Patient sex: F
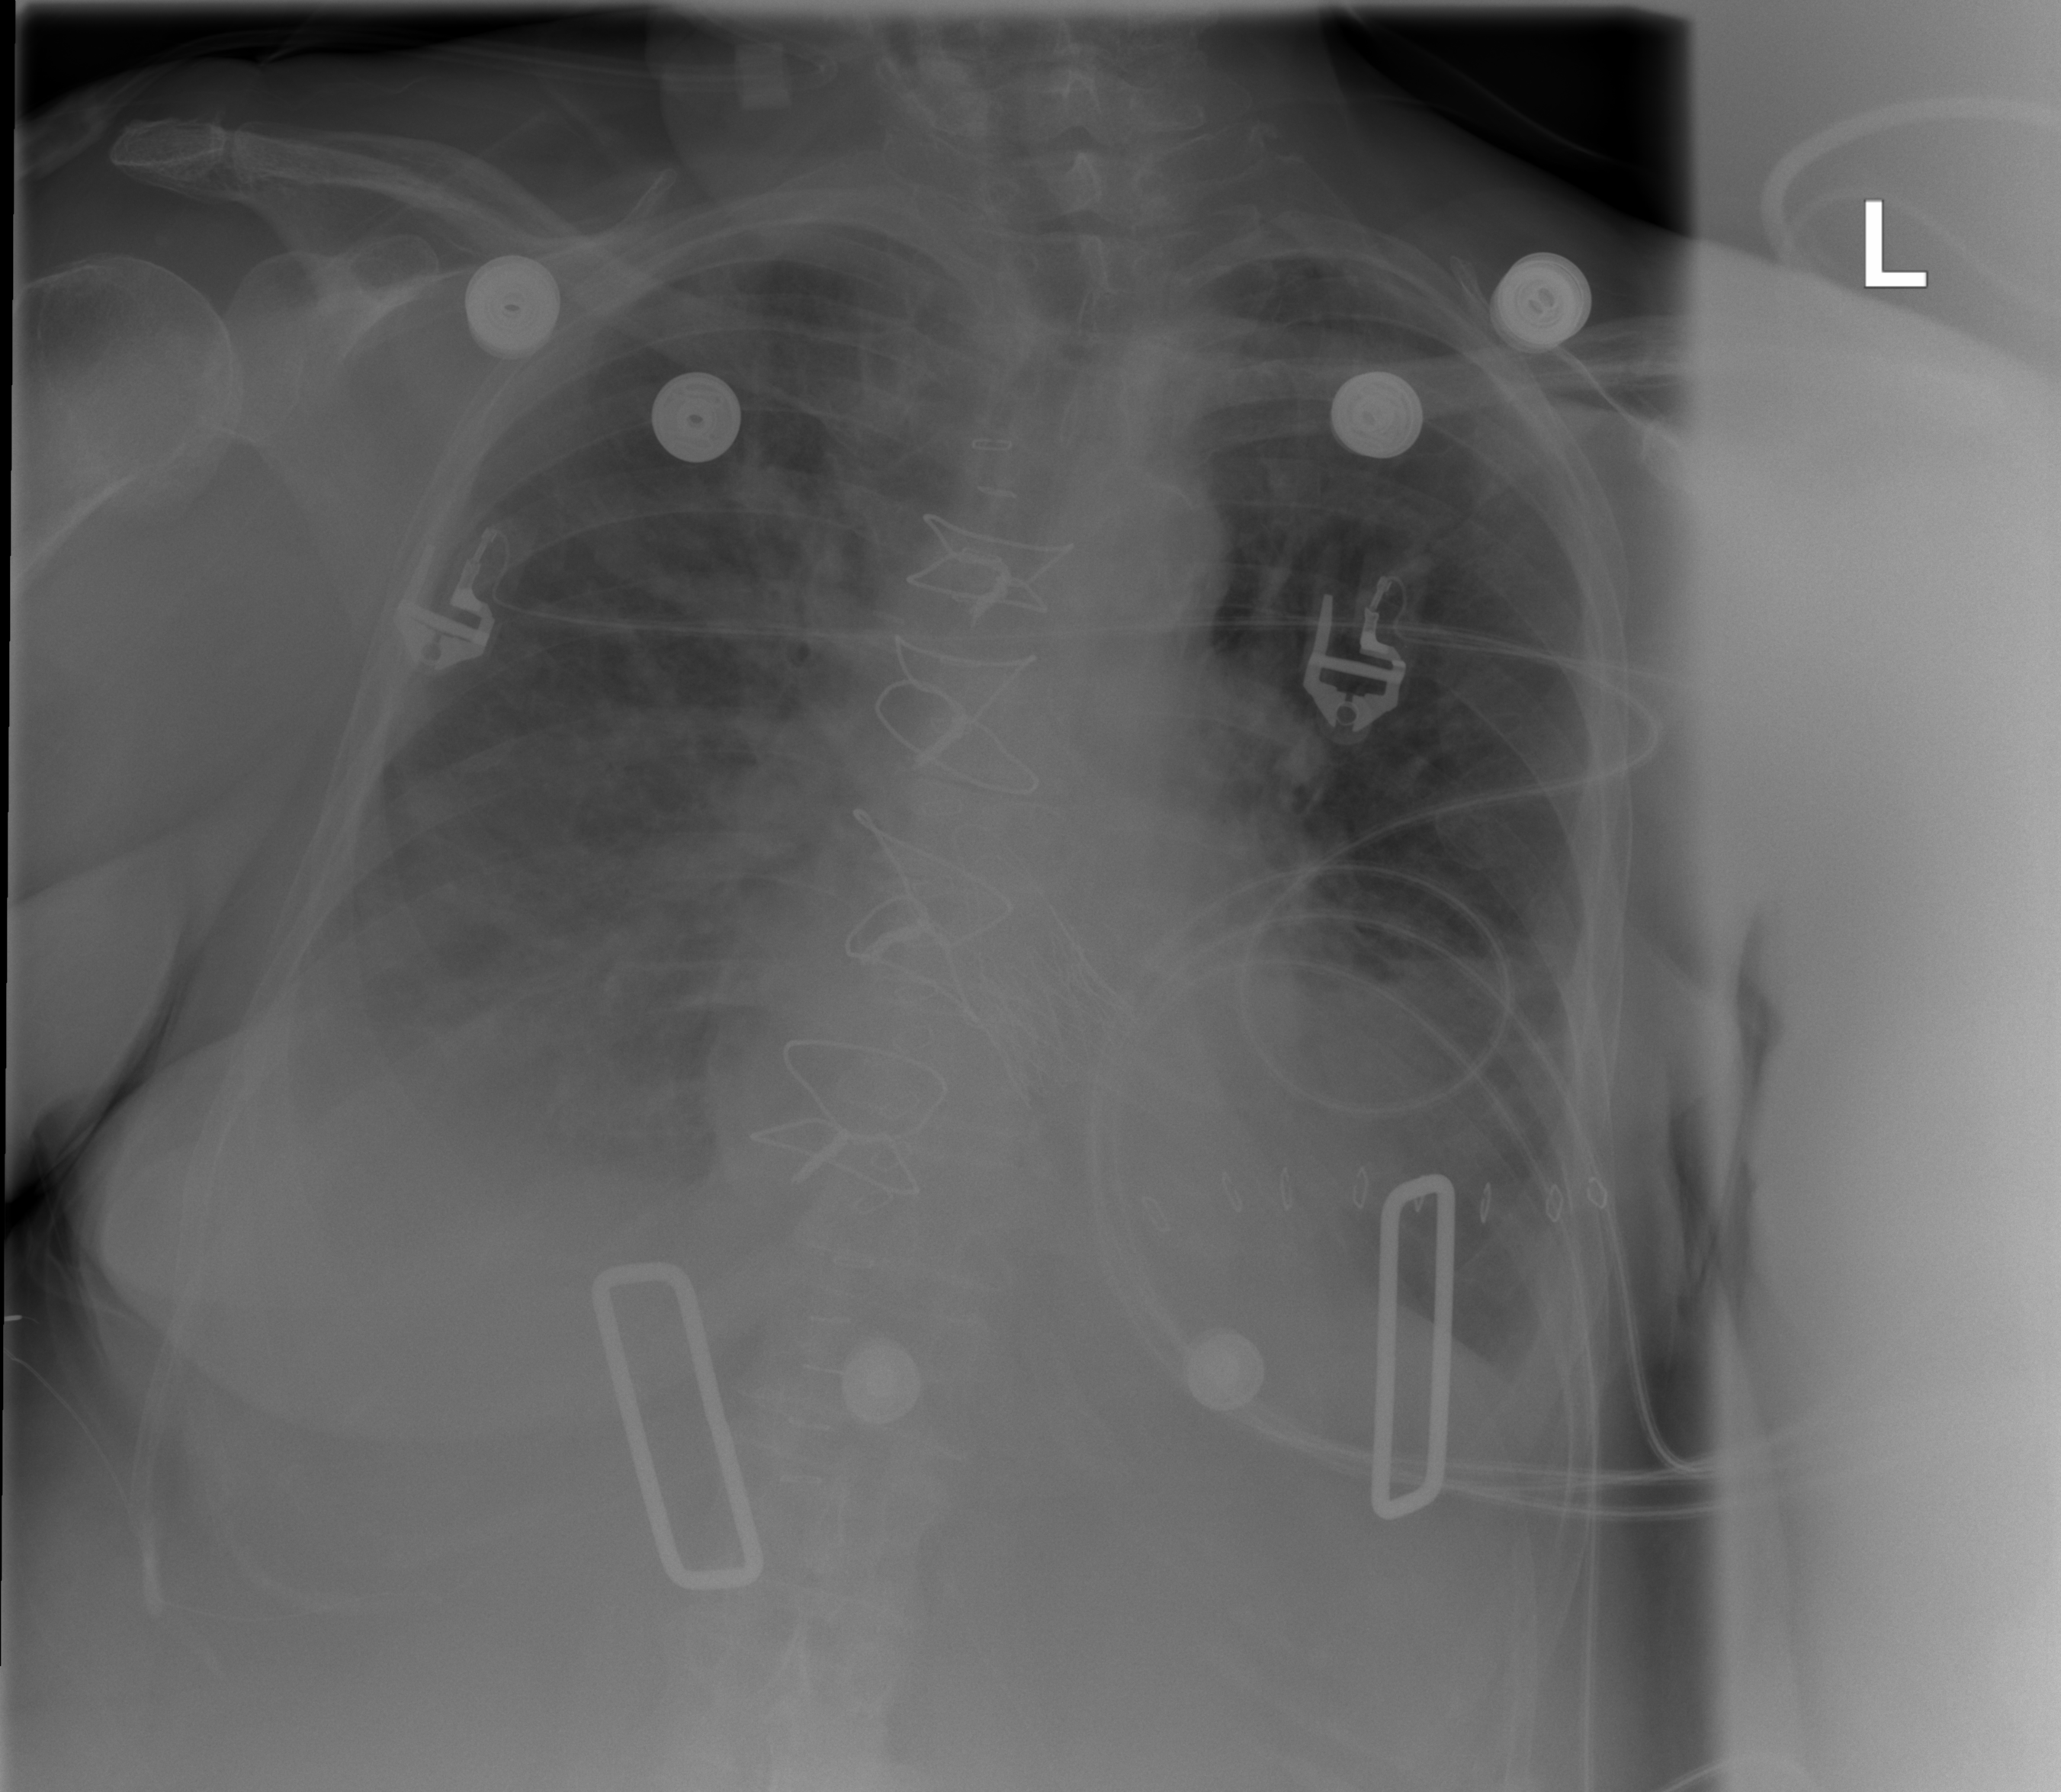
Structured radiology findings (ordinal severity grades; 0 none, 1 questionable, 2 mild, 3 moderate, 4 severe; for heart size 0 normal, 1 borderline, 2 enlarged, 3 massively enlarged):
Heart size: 2
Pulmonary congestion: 2
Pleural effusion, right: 3
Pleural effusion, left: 2
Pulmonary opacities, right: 2
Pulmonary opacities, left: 1
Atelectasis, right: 2
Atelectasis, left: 2